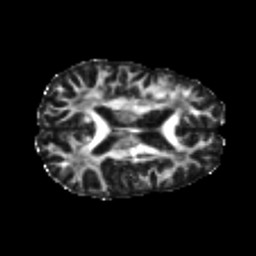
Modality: FA
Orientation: axial
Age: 22
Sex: female
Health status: healthy
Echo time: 0.074 s